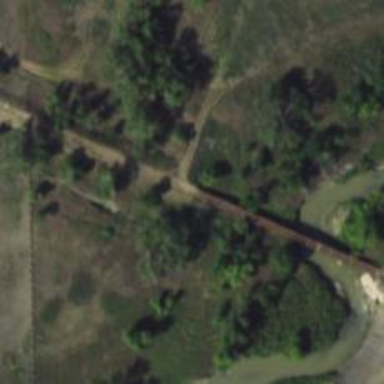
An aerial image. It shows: Bridge.